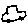
Label: car